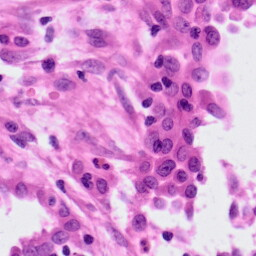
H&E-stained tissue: Lung